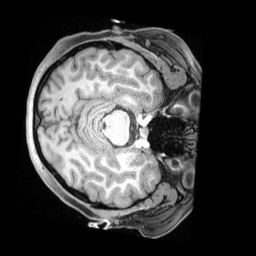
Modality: T1w
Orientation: axial
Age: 27
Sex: female
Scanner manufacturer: siemens
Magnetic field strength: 3 T
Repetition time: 1.68 s
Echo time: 0.00188 s